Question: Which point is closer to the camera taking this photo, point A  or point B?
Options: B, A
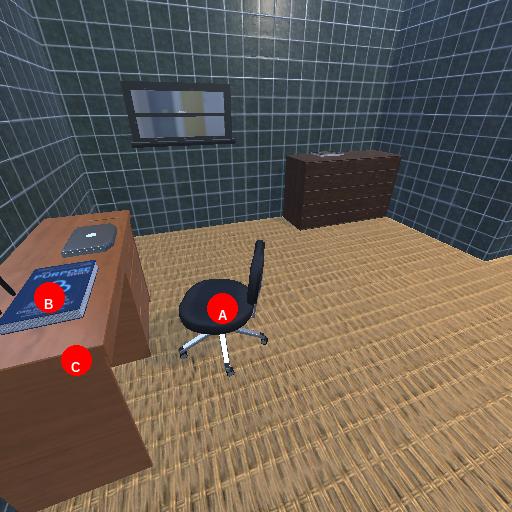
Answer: B